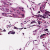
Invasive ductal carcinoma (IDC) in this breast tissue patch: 0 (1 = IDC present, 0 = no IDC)